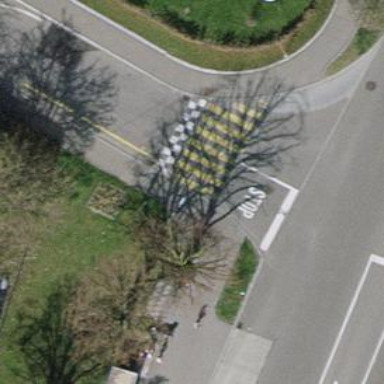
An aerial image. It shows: Kerb barrier.